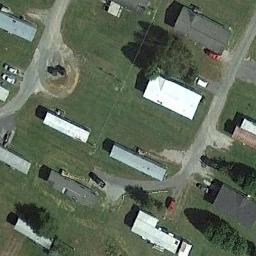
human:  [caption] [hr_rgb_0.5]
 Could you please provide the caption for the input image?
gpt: There are four rows of white mobile homes and a U-shaped path .

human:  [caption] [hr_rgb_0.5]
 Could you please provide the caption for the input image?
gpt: Many buildings are in the mobile home park .

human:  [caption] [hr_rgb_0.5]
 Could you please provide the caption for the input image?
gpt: The mobile home park is on the grass next to the road .

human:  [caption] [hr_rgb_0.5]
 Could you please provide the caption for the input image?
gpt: The mobile home park has some mobile homes and trees on the grass .

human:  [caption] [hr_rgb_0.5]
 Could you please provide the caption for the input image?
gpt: There are some buildings on a green meadow in the mobile home park .